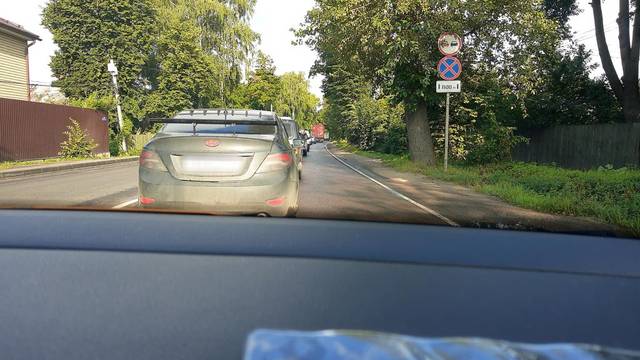
Region: Russia
Coordinates: 55.752, 37.917